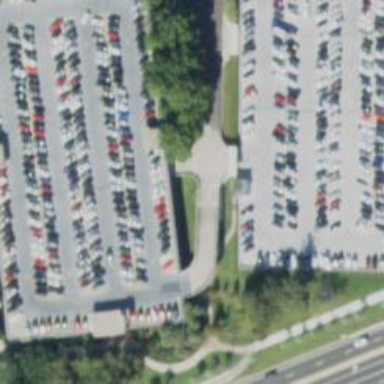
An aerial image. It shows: Multi-storey parking lot.